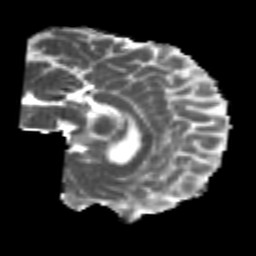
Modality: MD
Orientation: sagittal
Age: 25
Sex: male
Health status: healthy
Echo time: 0.074 s